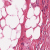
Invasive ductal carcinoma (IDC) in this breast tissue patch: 0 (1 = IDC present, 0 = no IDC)